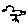
Label: bird